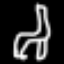
Label: chair